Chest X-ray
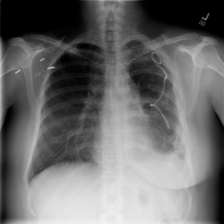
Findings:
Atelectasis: negative
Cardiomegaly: negative
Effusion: negative
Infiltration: negative
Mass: negative
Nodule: negative
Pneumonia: negative
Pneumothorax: positive
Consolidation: negative
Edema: negative
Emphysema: negative
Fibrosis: negative
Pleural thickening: negative
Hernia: negative